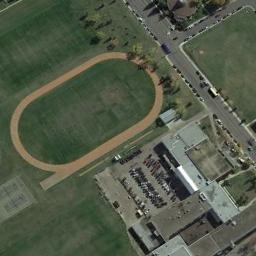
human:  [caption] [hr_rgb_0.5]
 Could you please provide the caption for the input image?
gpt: The ground track field is on a lawn and a parking lots and some buildings are next to the ground track field .

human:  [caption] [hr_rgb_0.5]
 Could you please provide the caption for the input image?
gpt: There is an unfinished track and field .

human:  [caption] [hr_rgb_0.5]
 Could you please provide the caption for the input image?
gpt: The track and field are built on the lawn next to the buildings, Parking lots and roads .

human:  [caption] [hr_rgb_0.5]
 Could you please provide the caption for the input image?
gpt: There are a lot of buildings beside the ground track field .

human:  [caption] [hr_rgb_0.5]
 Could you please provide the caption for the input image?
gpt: A ground track field with a yellow track beside a parking lot .